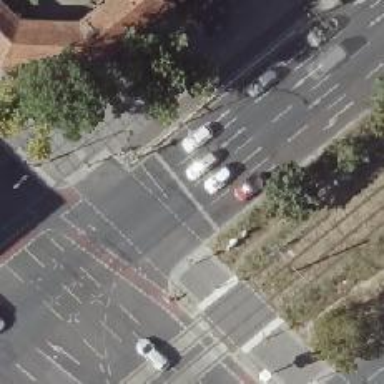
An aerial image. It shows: Road with traffic signals.